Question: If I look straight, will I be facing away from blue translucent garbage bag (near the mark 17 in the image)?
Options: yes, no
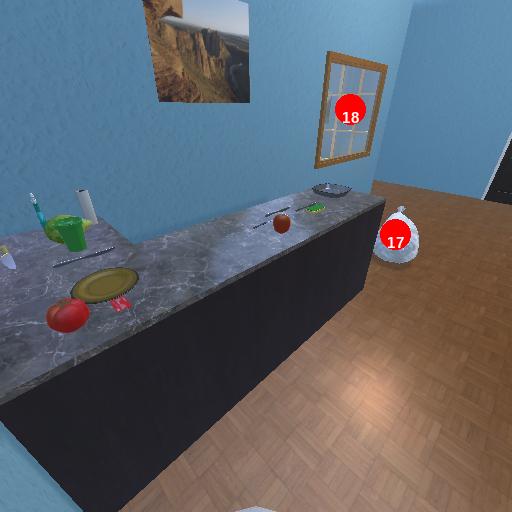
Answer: yes